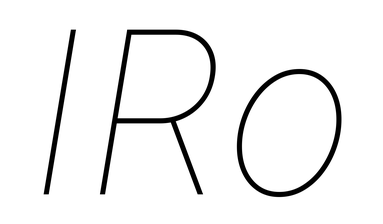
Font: Inter-Italic_Thin_Italic